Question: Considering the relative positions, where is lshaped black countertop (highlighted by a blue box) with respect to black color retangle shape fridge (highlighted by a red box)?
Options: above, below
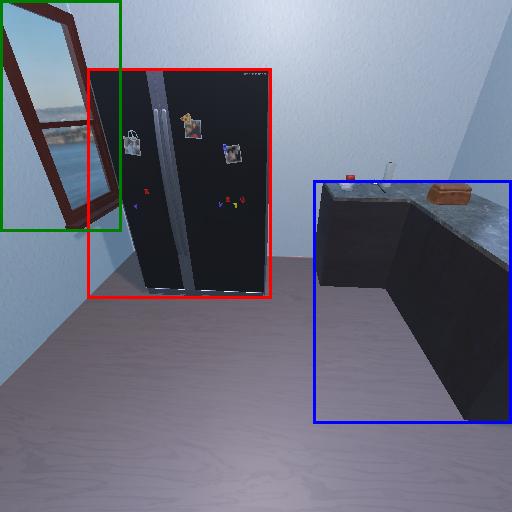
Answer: above